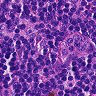
Metastatic tissue present: no